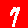
Digit: 7